Interaction volume radius: 10 \u00c5
Interaction volume height: 30 \u00c5
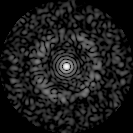
Disorder parameter: 0.8393